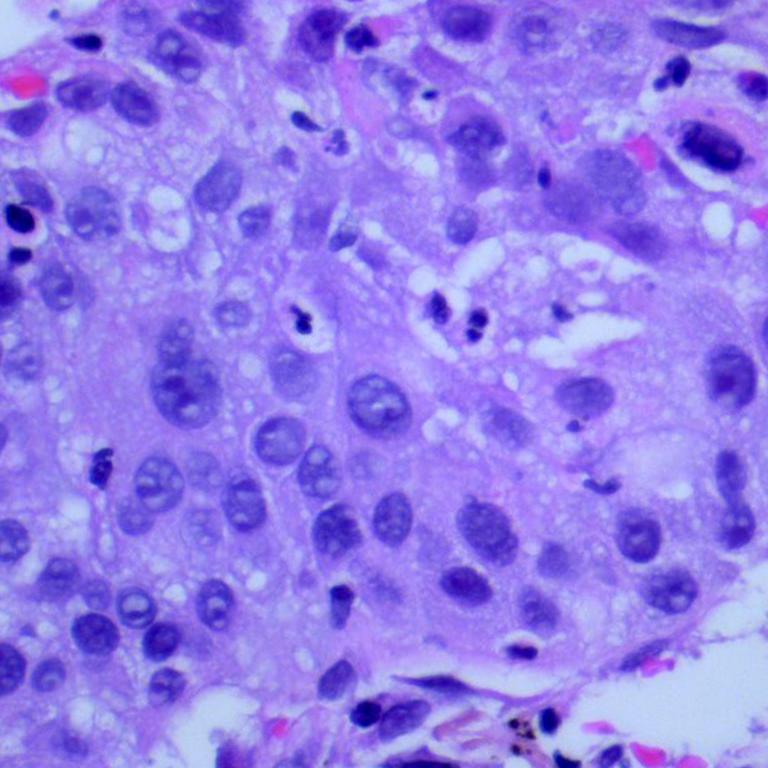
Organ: lung
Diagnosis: squamous carcinomas